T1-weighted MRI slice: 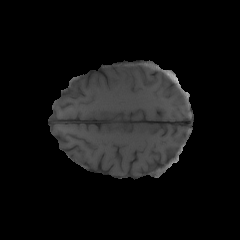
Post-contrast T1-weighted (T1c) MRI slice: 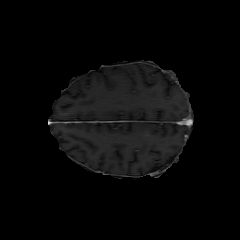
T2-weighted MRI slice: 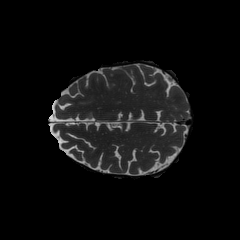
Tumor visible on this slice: no